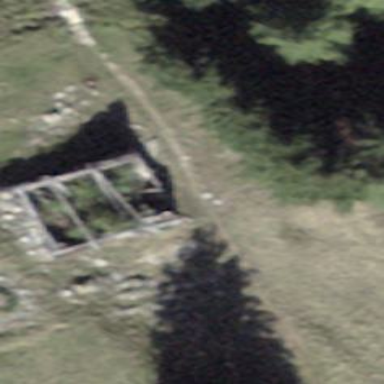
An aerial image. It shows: Historic building now in ruins.